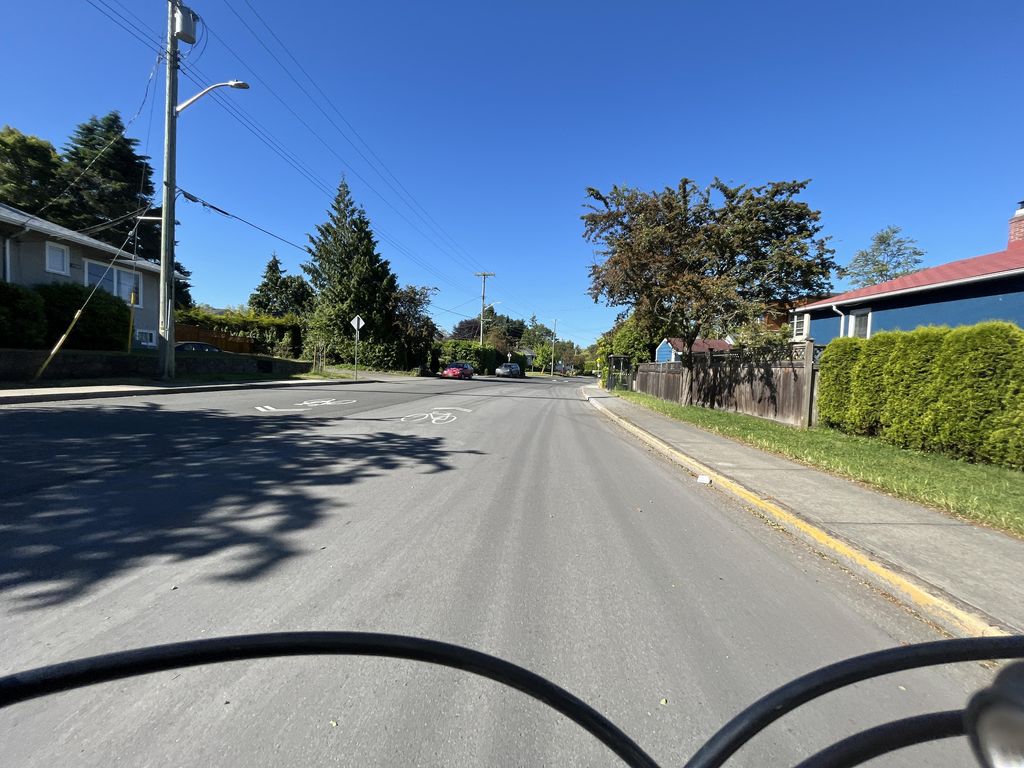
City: victoria